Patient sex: M
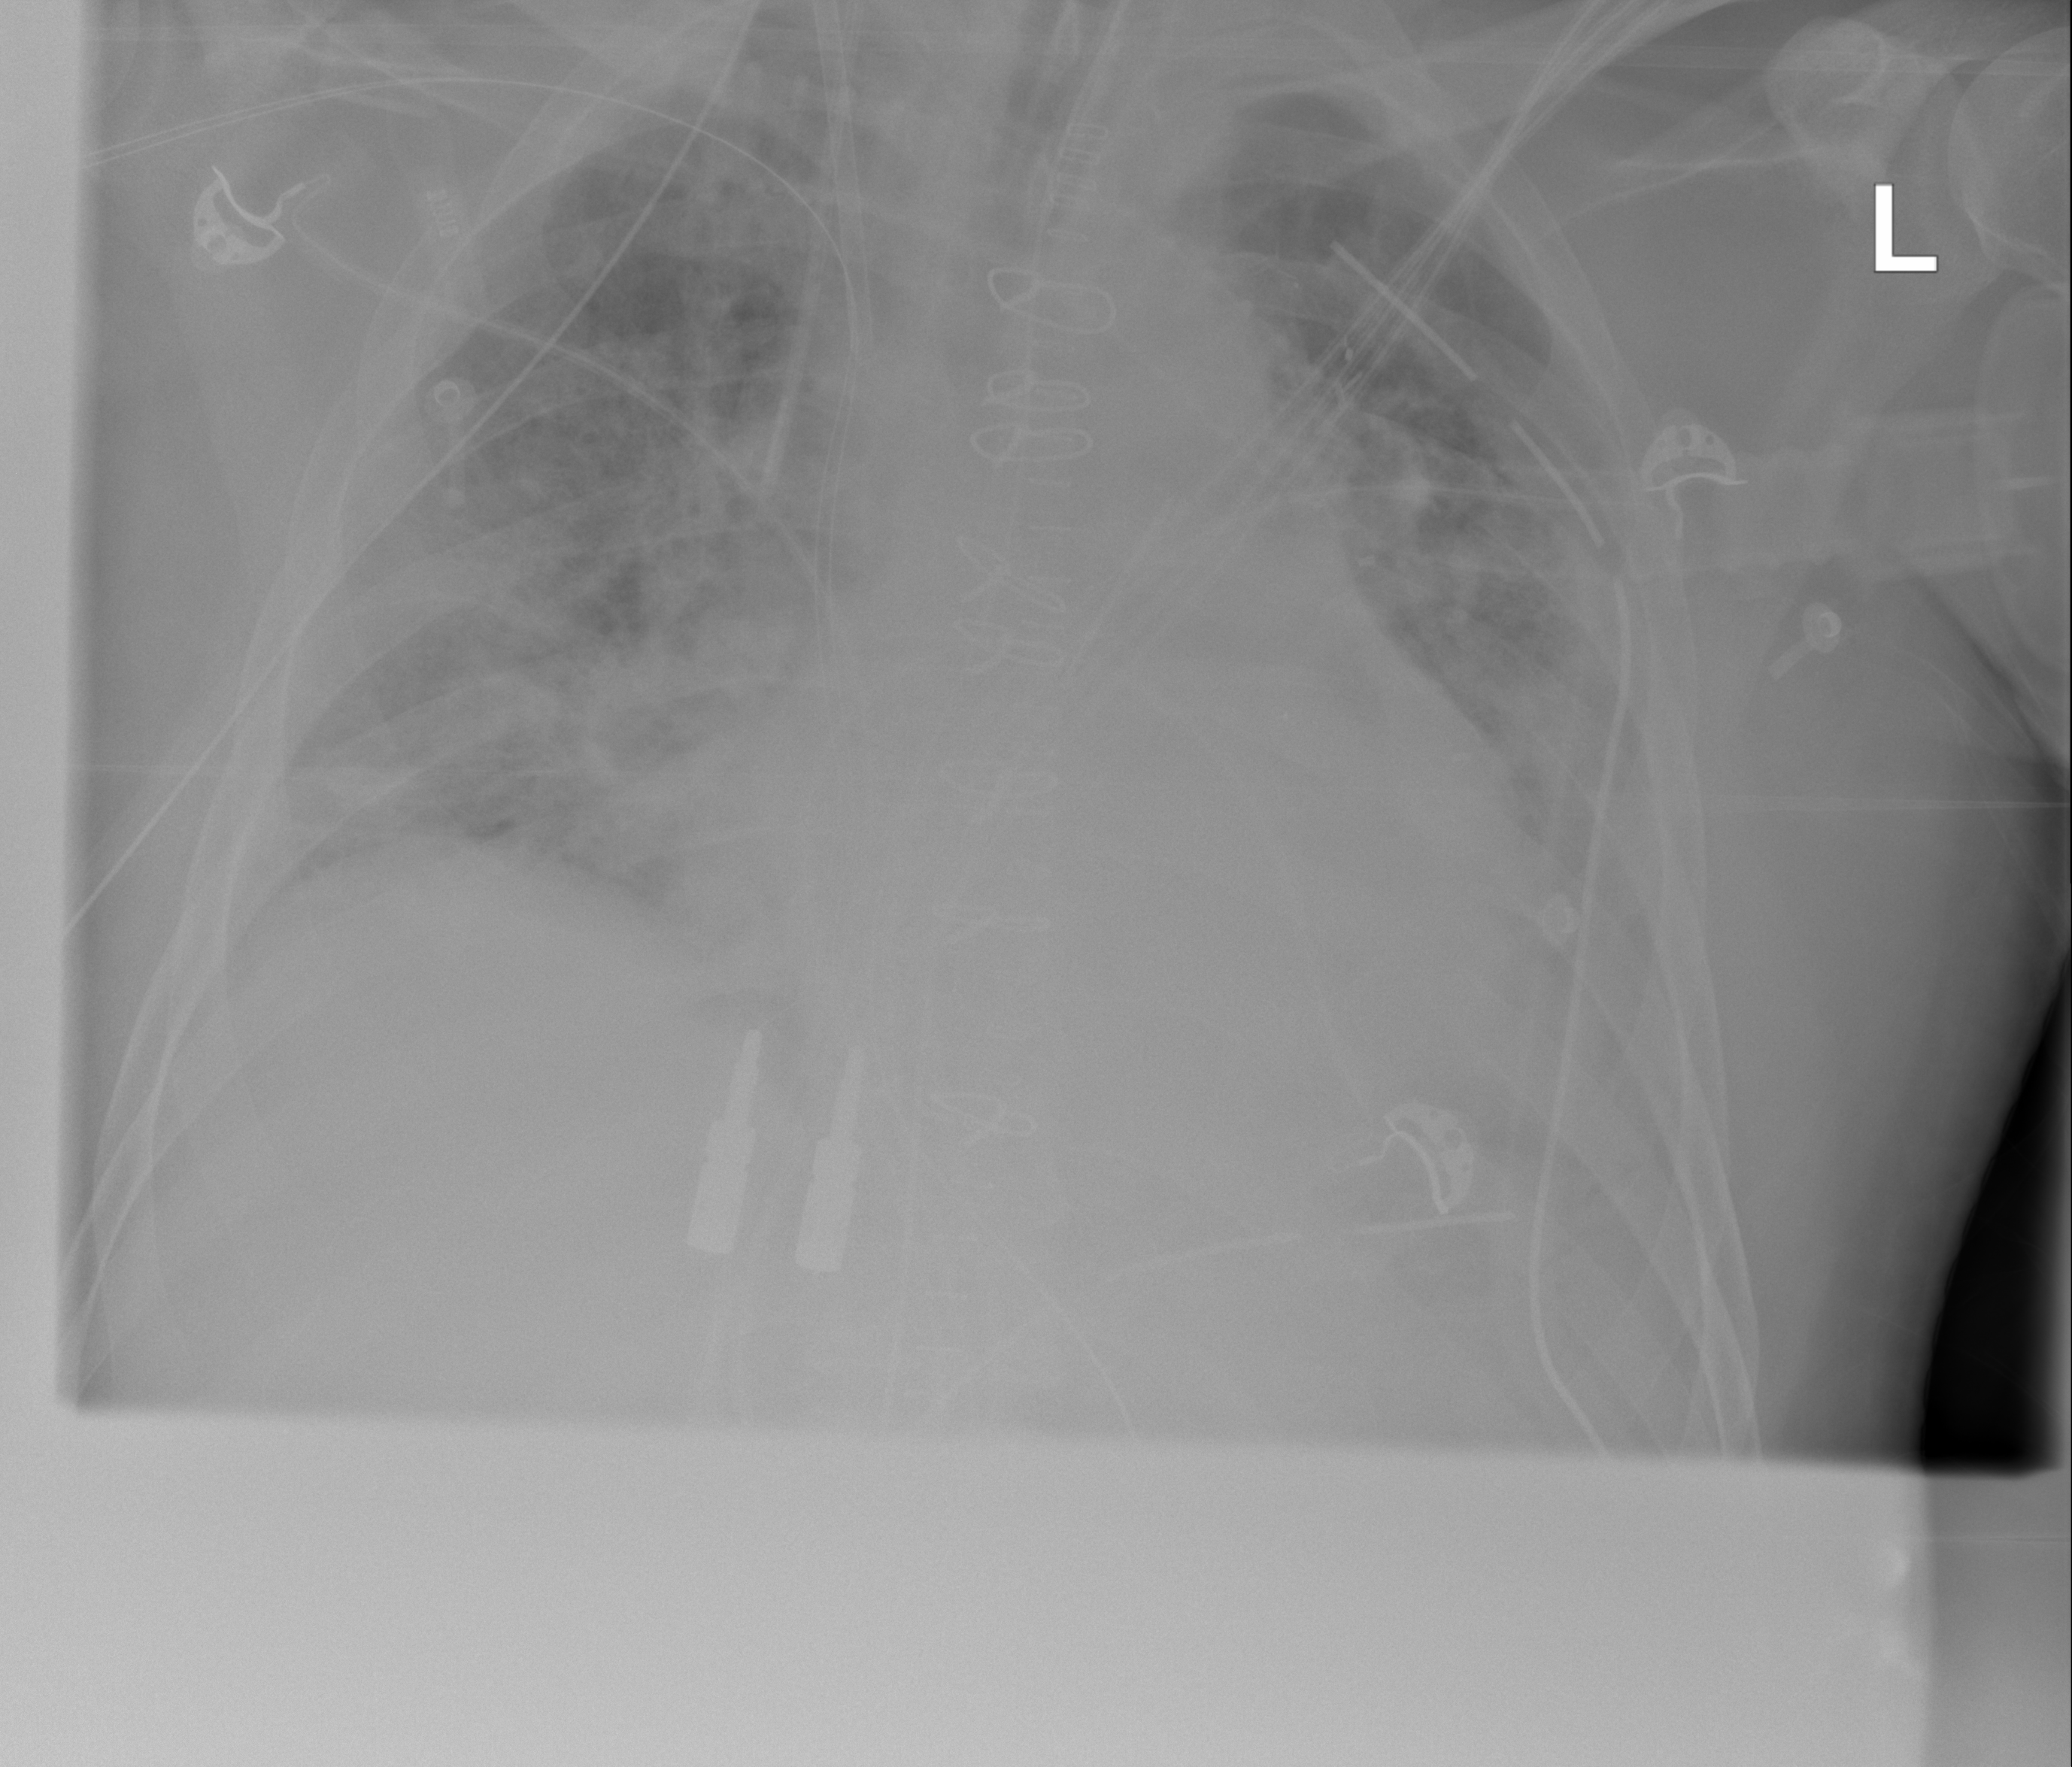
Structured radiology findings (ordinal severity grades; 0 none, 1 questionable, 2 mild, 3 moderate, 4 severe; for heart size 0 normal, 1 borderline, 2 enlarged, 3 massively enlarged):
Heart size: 2
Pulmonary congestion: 2
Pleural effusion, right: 0
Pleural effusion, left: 2
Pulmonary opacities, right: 2
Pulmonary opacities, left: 2
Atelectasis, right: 3
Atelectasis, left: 2